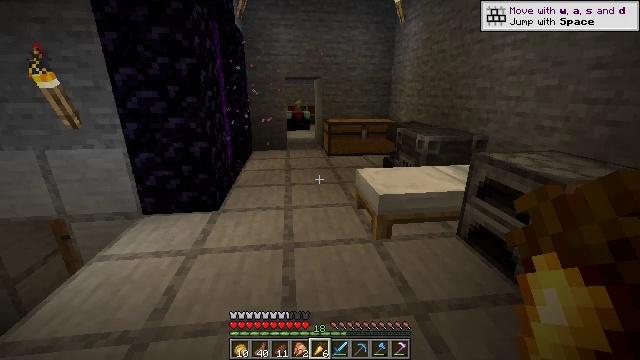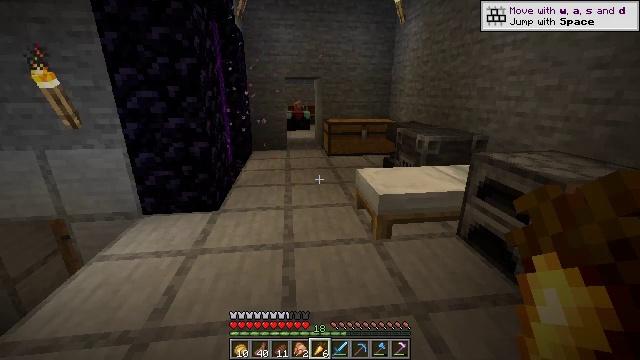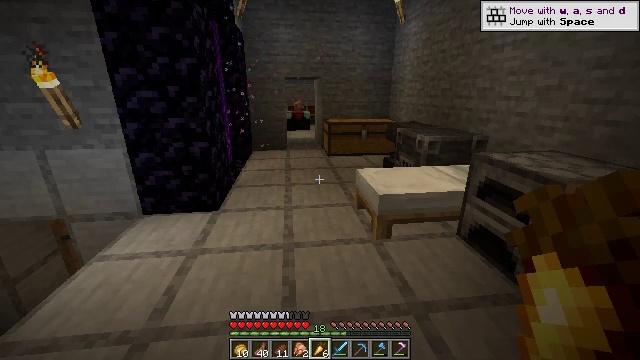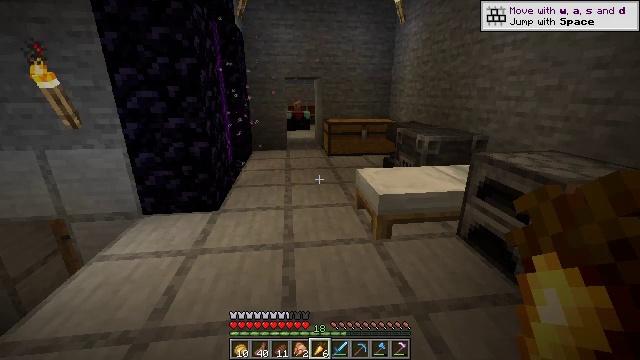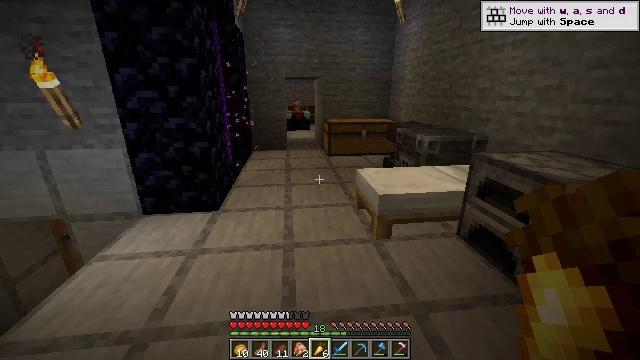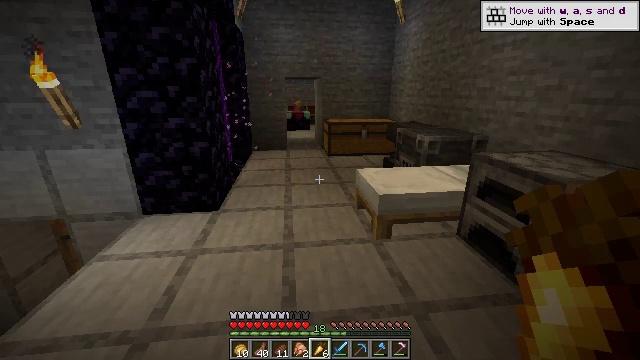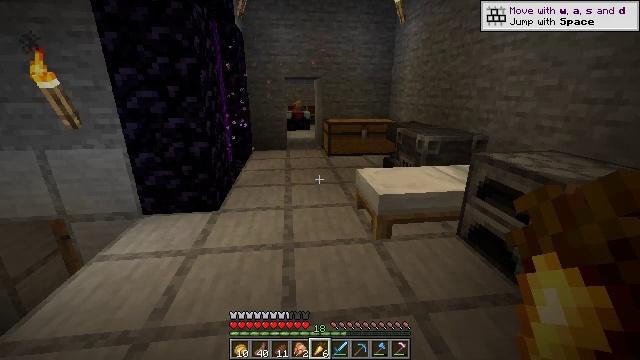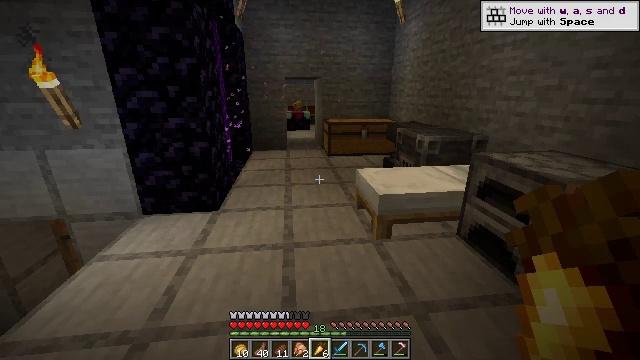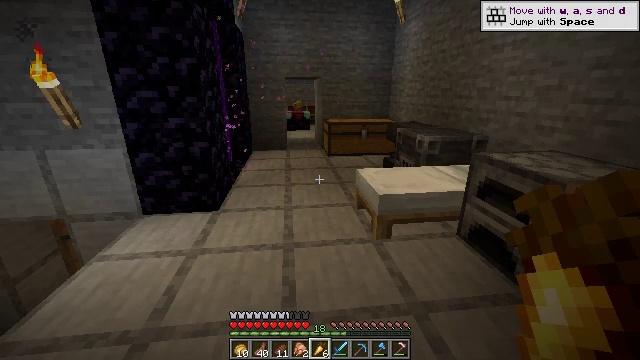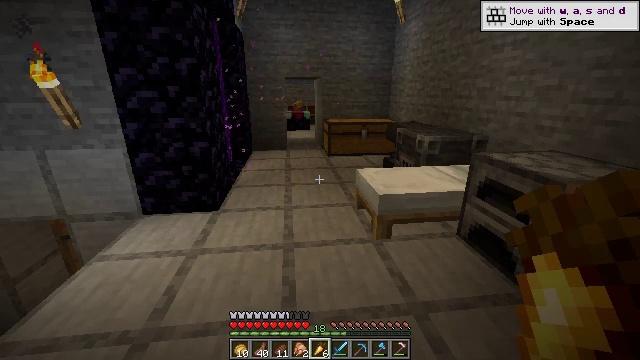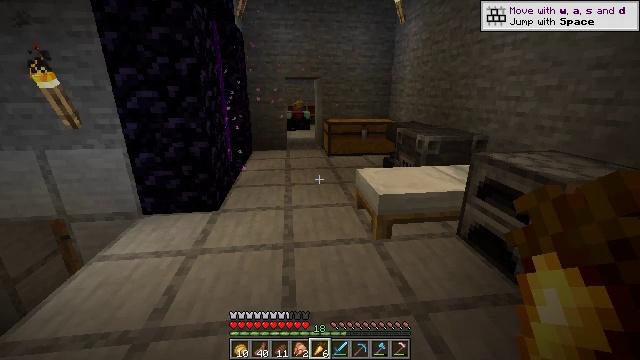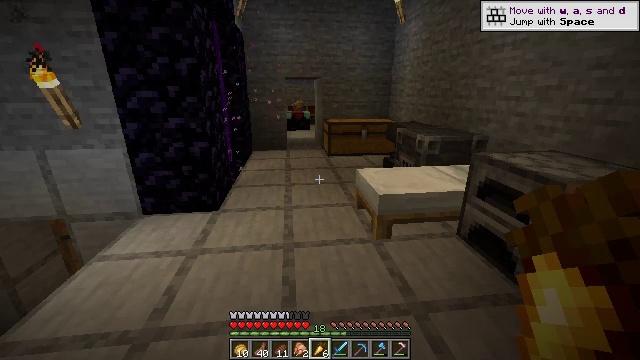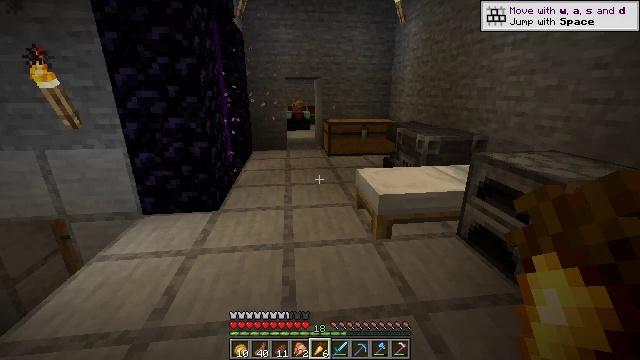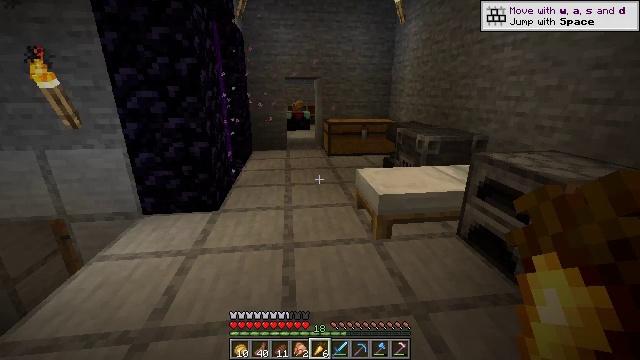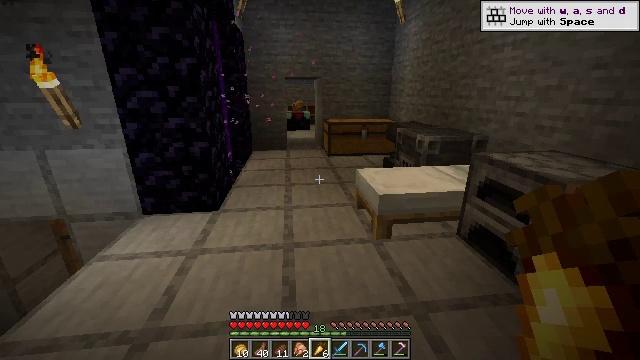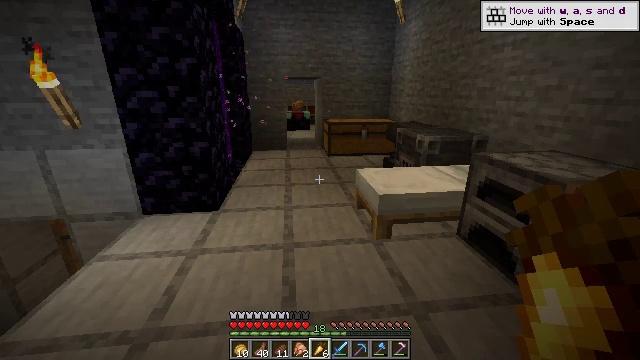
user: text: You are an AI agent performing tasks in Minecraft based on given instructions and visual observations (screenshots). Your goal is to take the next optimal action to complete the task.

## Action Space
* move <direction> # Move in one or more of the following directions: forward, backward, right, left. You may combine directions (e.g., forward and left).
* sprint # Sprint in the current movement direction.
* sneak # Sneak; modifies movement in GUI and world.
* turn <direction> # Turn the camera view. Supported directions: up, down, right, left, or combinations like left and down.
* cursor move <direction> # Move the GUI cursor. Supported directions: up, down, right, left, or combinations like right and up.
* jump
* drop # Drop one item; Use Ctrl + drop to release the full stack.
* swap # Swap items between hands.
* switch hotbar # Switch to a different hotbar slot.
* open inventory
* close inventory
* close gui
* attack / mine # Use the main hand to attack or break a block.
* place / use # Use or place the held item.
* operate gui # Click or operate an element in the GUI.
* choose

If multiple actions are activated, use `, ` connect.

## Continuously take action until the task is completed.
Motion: motion action
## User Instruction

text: Use the crafting grid to make a tripwire hook.
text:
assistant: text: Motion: no_op
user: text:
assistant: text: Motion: no_op
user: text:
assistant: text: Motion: no_op
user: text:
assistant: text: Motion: no_op
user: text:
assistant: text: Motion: no_op
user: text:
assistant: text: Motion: no_op
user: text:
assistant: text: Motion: no_op
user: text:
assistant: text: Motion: no_op
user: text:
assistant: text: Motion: no_op
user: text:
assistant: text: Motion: no_op
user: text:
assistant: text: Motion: no_op
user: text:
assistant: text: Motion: no_op
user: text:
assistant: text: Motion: no_op
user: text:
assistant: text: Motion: no_op
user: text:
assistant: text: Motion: no_op
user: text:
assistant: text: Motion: no_op
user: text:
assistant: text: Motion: no_op
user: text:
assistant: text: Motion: no_op
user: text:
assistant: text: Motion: no_op
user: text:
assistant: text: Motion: no_op
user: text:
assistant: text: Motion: no_op
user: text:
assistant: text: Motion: no_op
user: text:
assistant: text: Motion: no_op
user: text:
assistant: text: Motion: no_op
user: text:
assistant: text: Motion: no_op
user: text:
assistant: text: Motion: no_op
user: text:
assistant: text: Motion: no_op
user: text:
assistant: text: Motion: no_op
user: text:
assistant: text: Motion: no_op
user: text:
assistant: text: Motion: no_op